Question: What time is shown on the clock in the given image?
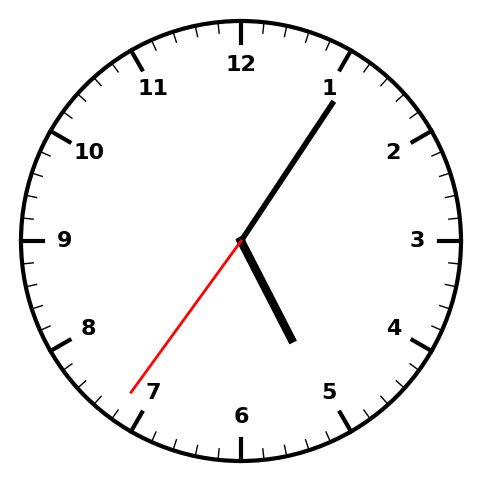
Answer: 05:05:36